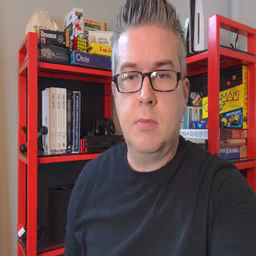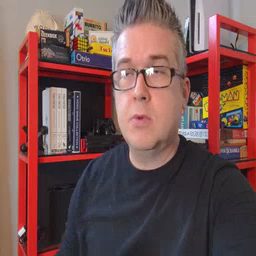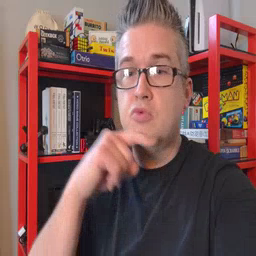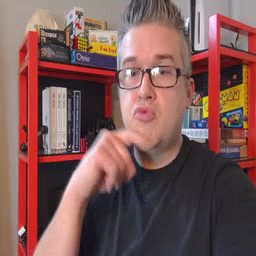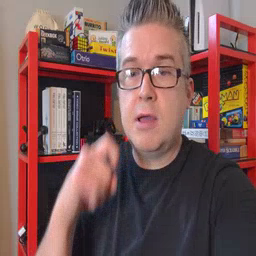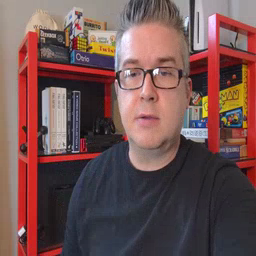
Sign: dryer